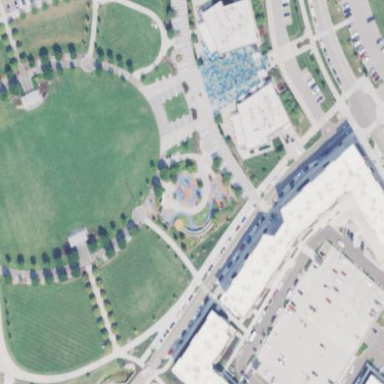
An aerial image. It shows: Playground area for leisure land.